Question: I am using ms access 2010.
I have a view (C) created by joining two other views (A,B).
Column X ('LONGTEXT') from view A is properly displayed in View A but in View C a strange character appears instead of the value.
View C has a GROUP BY clause by Column X
Here is a snapshot:

Any ideas what causes this ?
Thanks
If I remove the 'GROUP BY' section everything is ok.
I do not understand why this problem appears when using 'GROUP BY'.
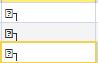
Answer: There used to be a limitation with Memo fields in Access that prevented the field from being included in a group by clause. My guess is that since LongText is essentially Memo that the same limitation applies.